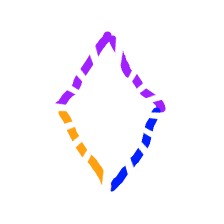
Shape: rhombus